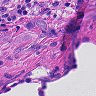
Metastatic tissue present: yes